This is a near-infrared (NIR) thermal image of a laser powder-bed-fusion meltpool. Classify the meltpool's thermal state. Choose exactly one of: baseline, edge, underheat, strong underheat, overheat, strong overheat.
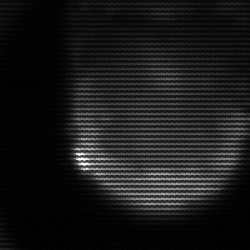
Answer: edge